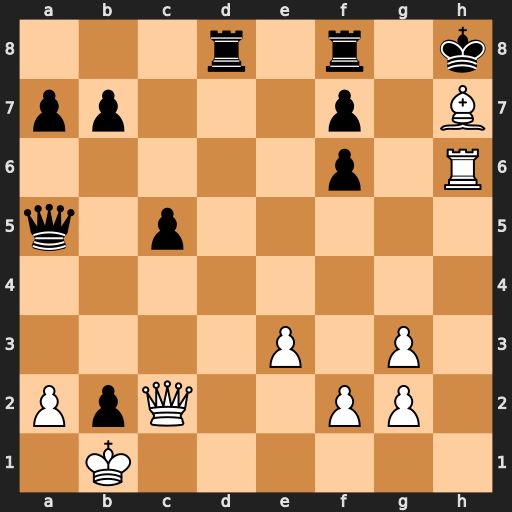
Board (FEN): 3r1r1k/pp3p1B/5p1R/q1p5/8/4P1P1/PpQ2PP1/1K6
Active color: w
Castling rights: -
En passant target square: -
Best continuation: Bg8+ Kg7 Qh7#